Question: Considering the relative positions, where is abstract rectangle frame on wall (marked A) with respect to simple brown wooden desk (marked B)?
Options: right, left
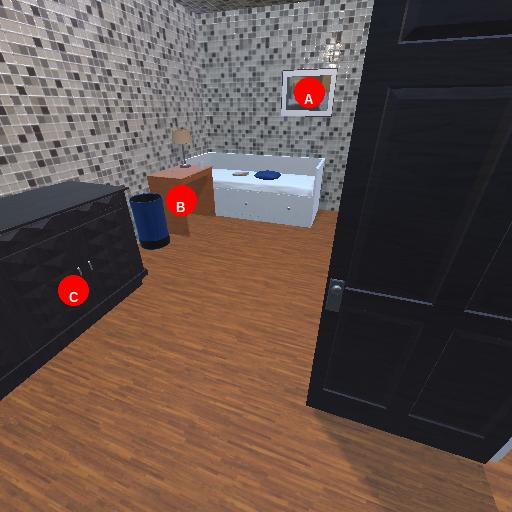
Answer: right